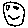
Label: smiley face